Question: I have the following page that looks like this:

Notice how the textfield is with the label. How do I fix this.
Here is the html code:
'''
<div class="main-body">
<div id="search-box">
<label class="label-major text-field-label" for="search">
Find:
</label>
<input type="text" name="search" class="text-field-control-major" />
</div>
</div>
'''
Here is the CSS:
'''
.label-section, .label-major {
font-size: 2.5em;
font-family: "courier new";
display: inline-block;
}
.label-major {
font-weight: bold;
}
.text-field, .text-field-control-major, .text-field-control-compressed, .text-field-form-input {
padding: 0.15em;
display: inline-block;
}
.text-field-control-major {
font-size: 1.1em;
height: 1.4em;
width: 25em;
}
#search-box {
vertical-align: middle; /* I hoped this would help, but it had no effect*/
}
'''
And here is a JSFiddle:
<URL>
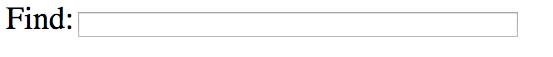
Answer: Add vertical-align: middle; to .label-major and .text-field-control-major. CSS will look like:
'''
.label-section, .label-major {
font-size: 2.5em;
font-family: "courier new";
display: inline-block;
vertical-align: middle;
}
.text-field-control-major {
font-size: 1.1em;
height: 1.4em;
width: 25em;
vertical-align: middle;
}
'''